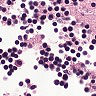
Metastatic tissue present: no